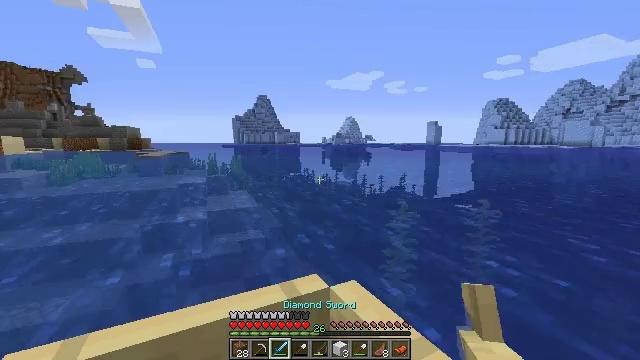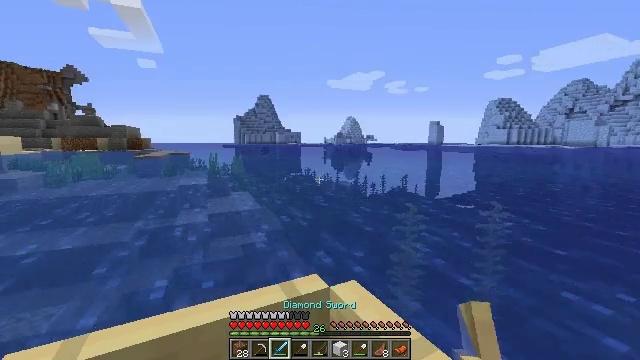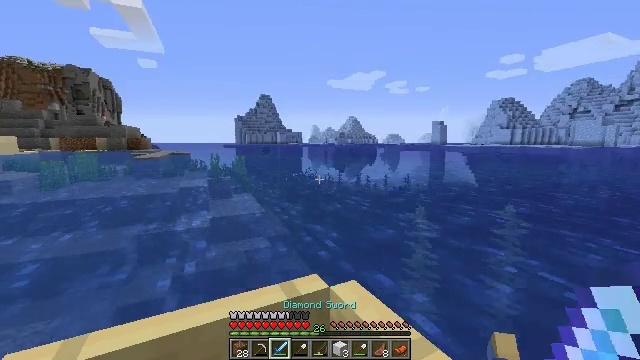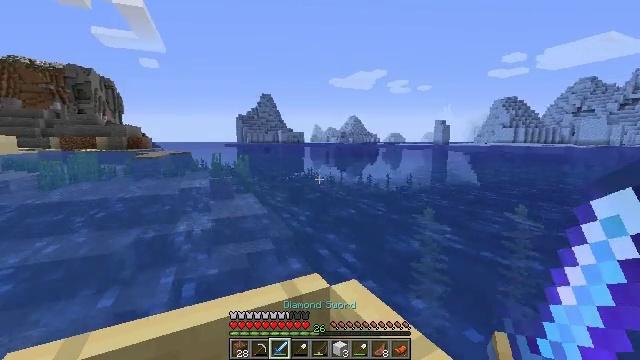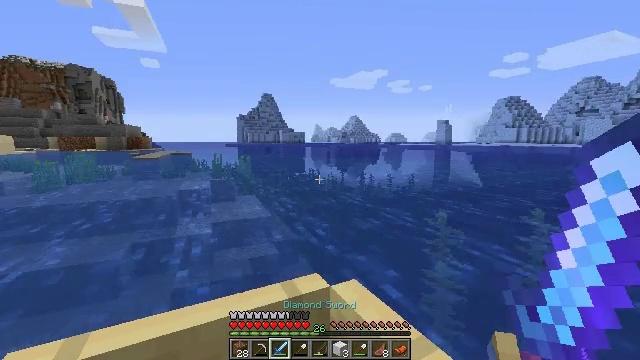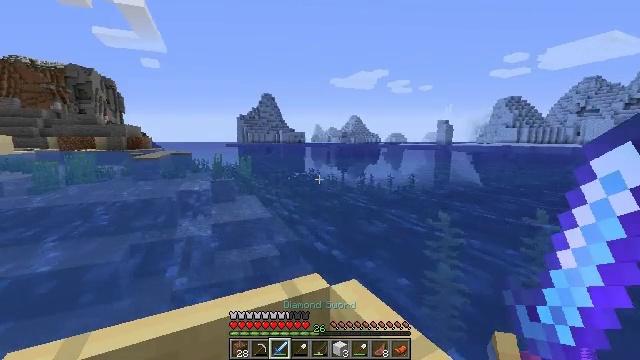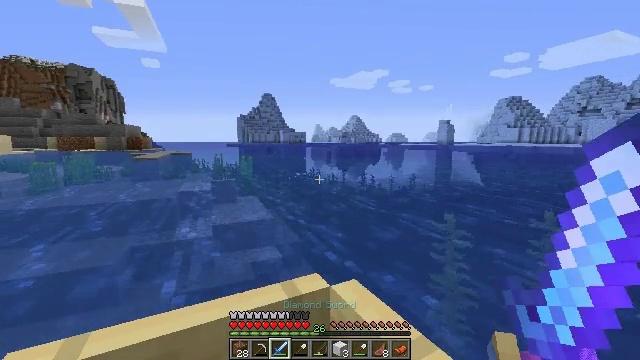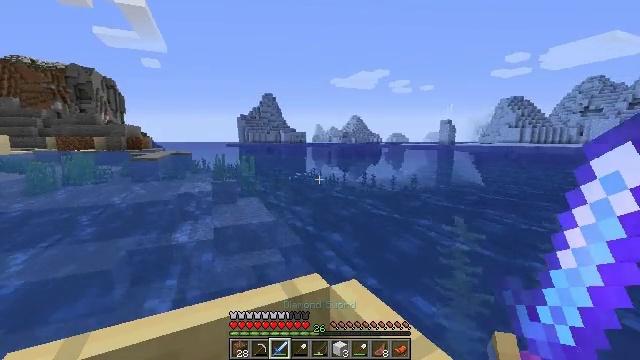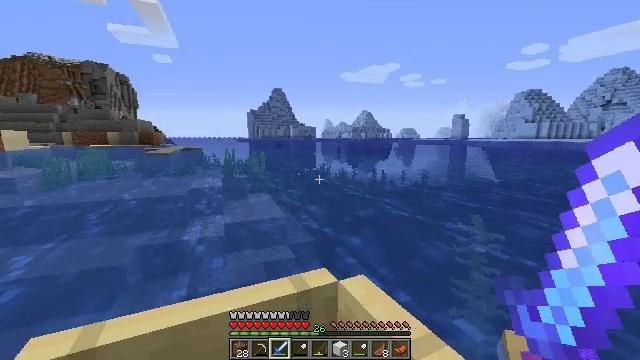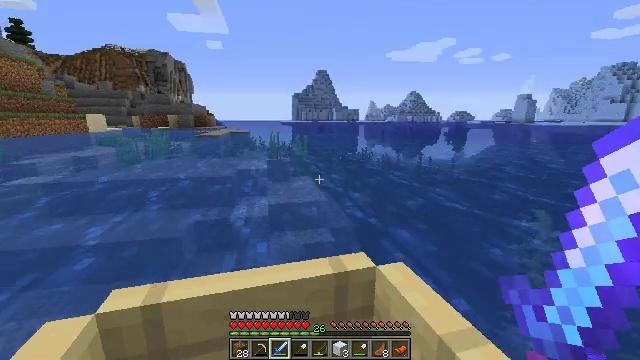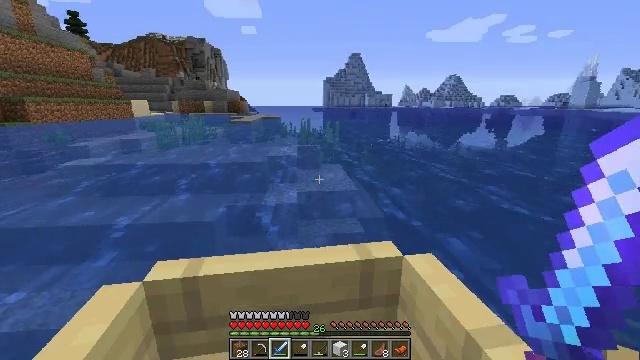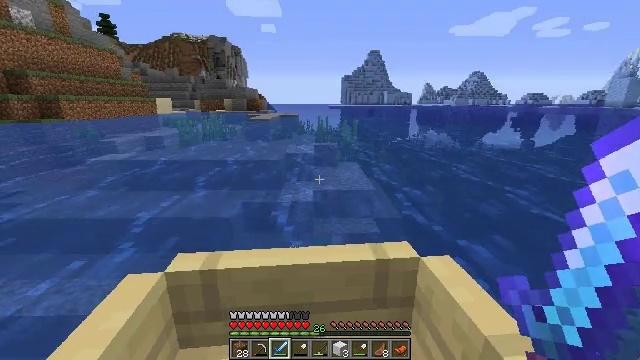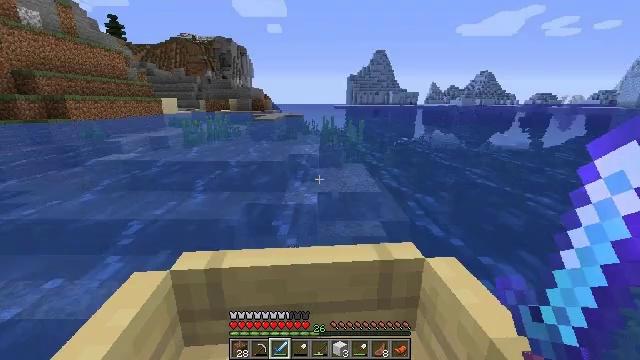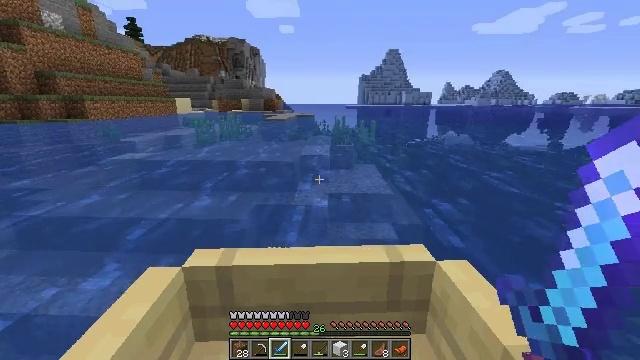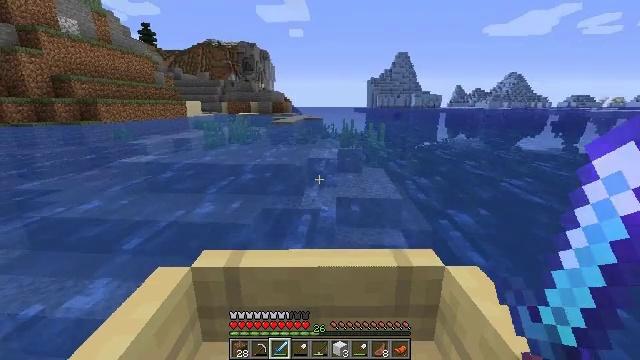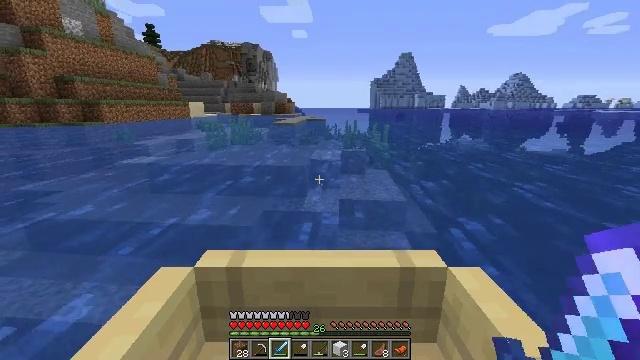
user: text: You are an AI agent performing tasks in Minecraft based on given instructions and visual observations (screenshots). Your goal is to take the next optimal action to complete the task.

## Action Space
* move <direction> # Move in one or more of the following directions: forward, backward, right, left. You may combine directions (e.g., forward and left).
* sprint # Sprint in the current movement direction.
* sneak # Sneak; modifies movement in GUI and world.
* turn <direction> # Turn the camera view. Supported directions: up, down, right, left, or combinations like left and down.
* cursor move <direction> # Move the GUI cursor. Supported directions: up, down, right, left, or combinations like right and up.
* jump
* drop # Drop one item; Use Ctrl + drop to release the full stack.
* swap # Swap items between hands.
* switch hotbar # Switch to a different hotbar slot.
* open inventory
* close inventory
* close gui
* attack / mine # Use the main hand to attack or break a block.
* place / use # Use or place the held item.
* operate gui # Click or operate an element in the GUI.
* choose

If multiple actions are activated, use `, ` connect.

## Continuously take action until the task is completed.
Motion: motion action
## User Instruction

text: Remove a lily pad from the inventory.
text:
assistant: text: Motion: no_op
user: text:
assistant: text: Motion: no_op
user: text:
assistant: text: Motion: no_op
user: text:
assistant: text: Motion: no_op
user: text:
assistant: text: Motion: no_op
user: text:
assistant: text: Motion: no_op
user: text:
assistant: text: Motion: no_op
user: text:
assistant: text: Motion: turn left and down
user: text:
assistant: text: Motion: turn left and down
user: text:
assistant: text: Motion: turn left and down
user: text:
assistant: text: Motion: turn left
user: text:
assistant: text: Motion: turn left
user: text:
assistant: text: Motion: turn left
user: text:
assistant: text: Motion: move forward, turn left
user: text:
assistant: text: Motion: move forward
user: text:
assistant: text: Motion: move forward
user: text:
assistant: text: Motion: move forward
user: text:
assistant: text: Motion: move forward
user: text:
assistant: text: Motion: move forward
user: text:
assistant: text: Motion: move forward
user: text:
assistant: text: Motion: move forward and move right
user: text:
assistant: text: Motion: move forward and move right
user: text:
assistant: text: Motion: move forward and move right
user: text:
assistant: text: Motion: move forward
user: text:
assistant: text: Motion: move forward
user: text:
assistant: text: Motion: move forward
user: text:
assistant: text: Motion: move forward
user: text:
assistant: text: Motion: move forward
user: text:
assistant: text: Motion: move forward, turn left and up
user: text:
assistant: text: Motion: move forward, turn left and up